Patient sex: M
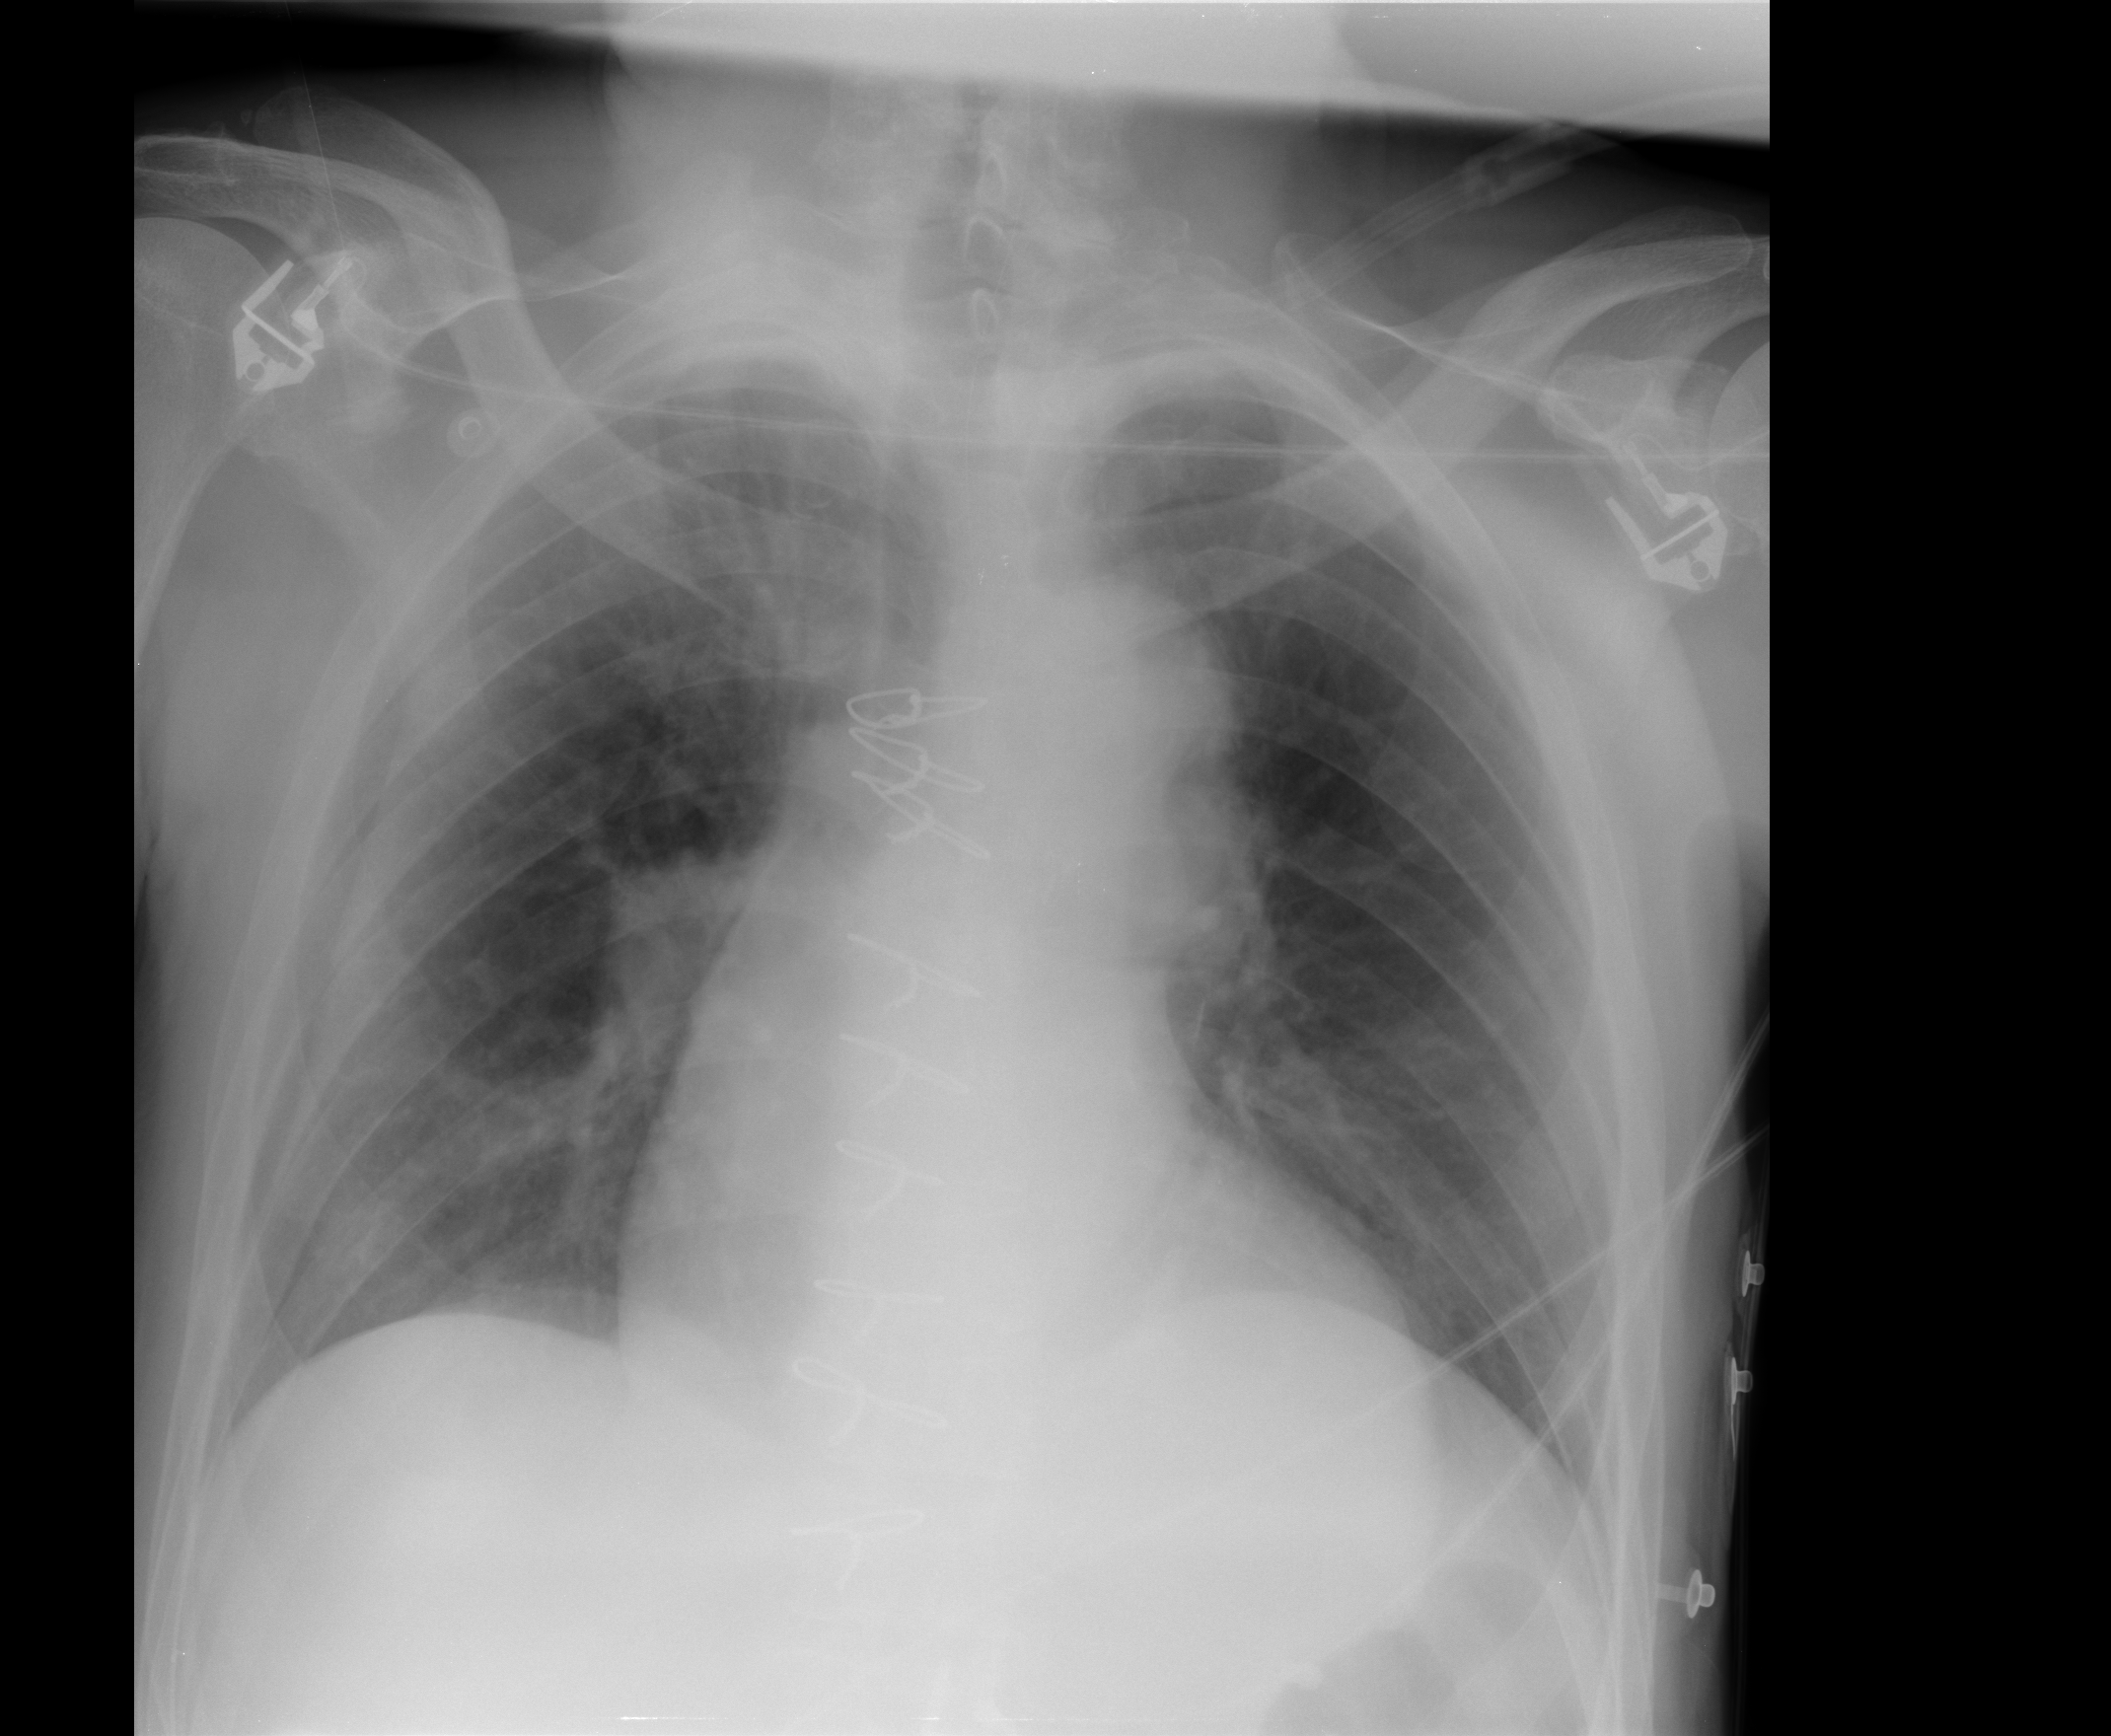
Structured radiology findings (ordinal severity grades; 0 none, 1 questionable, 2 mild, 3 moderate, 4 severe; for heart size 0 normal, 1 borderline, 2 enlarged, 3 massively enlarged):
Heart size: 0
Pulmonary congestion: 1
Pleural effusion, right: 0
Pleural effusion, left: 0
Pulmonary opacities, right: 0
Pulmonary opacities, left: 0
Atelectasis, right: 0
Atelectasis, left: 0